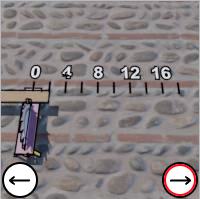
Task: length
Answer: 2
First scale value: 4.0